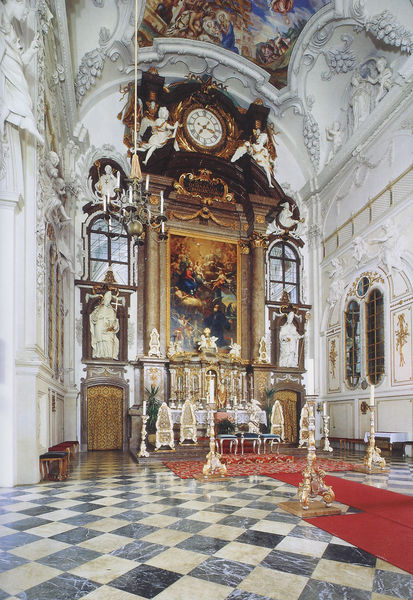
Titel: Klosterkirche St. Benedikt
Standort: Benediktbeuern, Klosterkirche St. Benedikt (EU - D - Bayern - Oberbayern)
Schlagwörter: gemälde, fenster, stühle, säule, teppich, bild, spiegel, kirche, engel, skulptur, rahmung, figuren, uhr, kerzen, kronleuchter, leuchter, stuck, läufer, kordel, quaste, gewölbe, kloster, mosaik, altar, kandelaber, altarblatt, gueridons